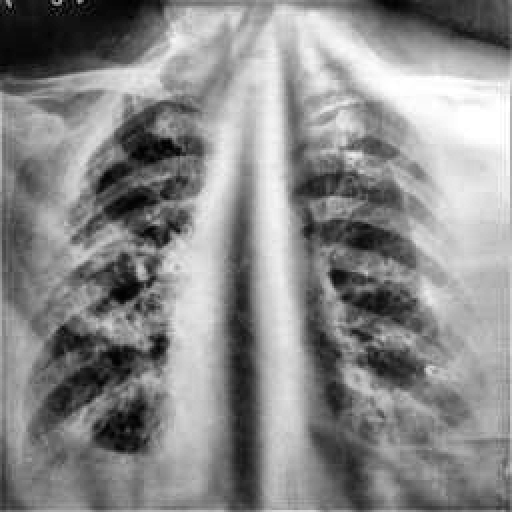
Finding: TUBERCULOSIS